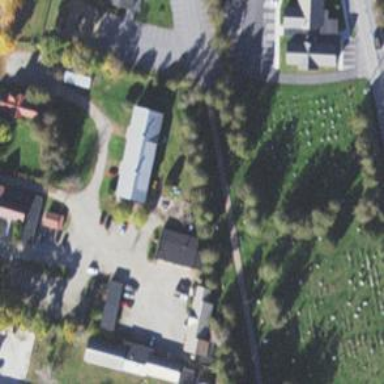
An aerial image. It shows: Graveyard area designated as cemetery.